Question: I would like to implement in my listview the longclick, up there I succeeded perfectly :)
Now I would like to create a sort of pop-up with more possibilities, for example, paste, delete, remove, etc ...
To make you understand I found a picture on the internet :) Ve mail below. Thank you in advance

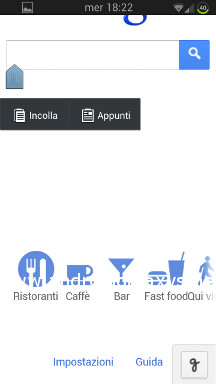
Answer: Try to use pop menu like this..
'''
public class MainActivity extends Activity {
@Override
protected void onCreate(Bundle savedInstanceState) {
super.onCreate(savedInstanceState);
setContentView(R.layout.activity_main);
Button button = (Button) findViewById(R.id.button2);
registerForContextMenu(button);
}
@Override
public void onCreateContextMenu(ContextMenu menu, View v,
ContextMenuInfo menuInfo) {
super.onCreateContextMenu(menu, v, menuInfo);
getMenuInflater().inflate(R.menu.main, menu);
}
public void showPopup(View v) {
PopupMenu popup = new PopupMenu(this, v);
getMenuInflater().inflate(R.menu.main, popup.getMenu());
popup.show();
popup.setOnMenuItemClickListener(new OnMenuItemClickListener() {
@Override
public boolean onMenuItemClick(MenuItem arg0) {
Toast.makeText(MainActivity.this, "" + arg0, Toast.LENGTH_SHORT)
.show();
return false;
}
});
}
@Override
public boolean onCreateOptionsMenu(Menu menu) {
// Inflate the menu; this adds items to the action bar if it is present.
getMenuInflater().inflate(R.menu.main, menu);
return true;
}
'''
}
And xml like this..
'''
<menu xmlns:android="http://schemas.android.com/apk/res/android" >
<item
android:id="@+id/edit"
android:title="edit"/>
<item
android:id="@+id/delete"
android:title="delete"/>
<item
android:id="@+id/exit"
android:title="exit"/>
'''